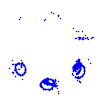
Particle: pion